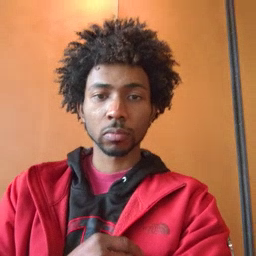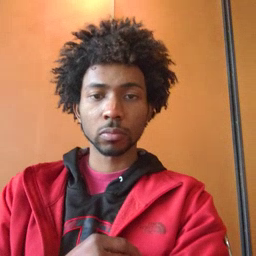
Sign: wet